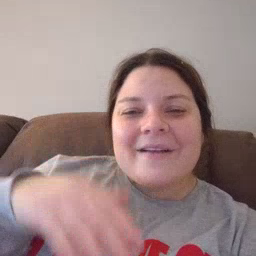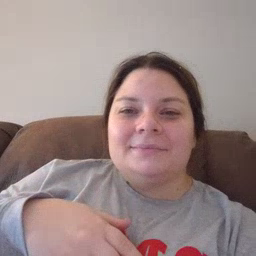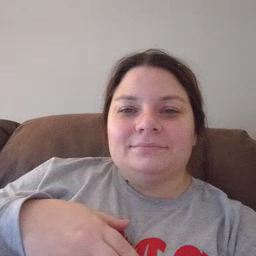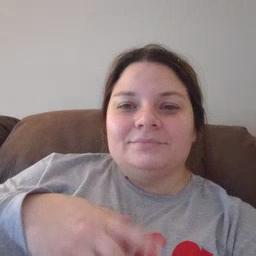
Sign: smile